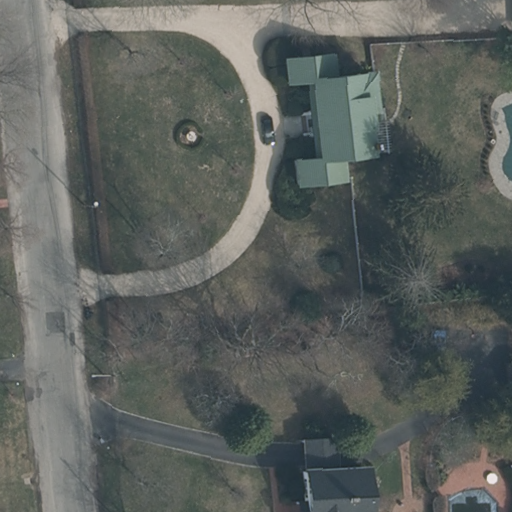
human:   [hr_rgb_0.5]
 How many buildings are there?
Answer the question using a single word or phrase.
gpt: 2

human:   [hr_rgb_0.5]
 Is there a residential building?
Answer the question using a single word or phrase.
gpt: yes

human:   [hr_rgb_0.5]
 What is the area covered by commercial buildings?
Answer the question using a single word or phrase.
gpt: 0m2

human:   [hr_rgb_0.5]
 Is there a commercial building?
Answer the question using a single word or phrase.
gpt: no

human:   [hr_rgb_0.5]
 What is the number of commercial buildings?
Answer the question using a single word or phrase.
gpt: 0

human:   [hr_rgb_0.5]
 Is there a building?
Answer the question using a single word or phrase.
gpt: yes

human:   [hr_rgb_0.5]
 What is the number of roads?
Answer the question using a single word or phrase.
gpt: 1

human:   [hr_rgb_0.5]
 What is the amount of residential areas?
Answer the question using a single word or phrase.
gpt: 1

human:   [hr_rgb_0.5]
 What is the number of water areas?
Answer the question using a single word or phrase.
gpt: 0

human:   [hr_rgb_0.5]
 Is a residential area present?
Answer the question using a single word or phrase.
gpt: yes

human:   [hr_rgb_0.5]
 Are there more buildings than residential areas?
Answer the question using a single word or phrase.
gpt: yes

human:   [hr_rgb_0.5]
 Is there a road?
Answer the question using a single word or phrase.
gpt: yes

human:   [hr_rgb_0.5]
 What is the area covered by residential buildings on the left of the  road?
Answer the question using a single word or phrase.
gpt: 0m2

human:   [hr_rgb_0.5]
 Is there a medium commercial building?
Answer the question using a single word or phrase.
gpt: no

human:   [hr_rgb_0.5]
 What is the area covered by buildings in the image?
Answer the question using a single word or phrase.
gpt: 542m2

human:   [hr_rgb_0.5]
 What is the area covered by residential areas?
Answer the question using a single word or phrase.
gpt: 10595m2

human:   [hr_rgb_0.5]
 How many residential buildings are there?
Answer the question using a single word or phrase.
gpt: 2

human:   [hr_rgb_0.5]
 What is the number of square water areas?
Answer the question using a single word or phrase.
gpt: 0

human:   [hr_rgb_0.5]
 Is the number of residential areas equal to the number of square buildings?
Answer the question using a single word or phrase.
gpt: no

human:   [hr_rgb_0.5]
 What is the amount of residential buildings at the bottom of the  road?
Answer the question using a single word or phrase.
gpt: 1

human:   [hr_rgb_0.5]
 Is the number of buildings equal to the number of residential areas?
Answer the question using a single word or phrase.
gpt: no

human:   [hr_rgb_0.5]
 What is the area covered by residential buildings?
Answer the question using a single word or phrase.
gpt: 542m2

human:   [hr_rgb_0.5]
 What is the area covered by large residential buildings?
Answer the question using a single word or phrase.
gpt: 0m2

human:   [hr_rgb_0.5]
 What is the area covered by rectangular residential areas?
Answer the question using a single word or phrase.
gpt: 10595m2

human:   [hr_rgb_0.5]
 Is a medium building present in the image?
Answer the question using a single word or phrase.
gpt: yes

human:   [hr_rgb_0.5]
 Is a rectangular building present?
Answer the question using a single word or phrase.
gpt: no

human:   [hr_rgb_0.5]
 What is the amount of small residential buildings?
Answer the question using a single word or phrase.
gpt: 0

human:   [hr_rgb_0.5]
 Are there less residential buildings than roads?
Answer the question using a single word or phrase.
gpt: no

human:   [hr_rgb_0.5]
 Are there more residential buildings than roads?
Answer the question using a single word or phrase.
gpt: yes

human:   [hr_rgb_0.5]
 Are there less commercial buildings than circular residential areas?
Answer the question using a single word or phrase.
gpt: no

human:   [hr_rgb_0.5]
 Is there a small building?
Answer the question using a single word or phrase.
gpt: no

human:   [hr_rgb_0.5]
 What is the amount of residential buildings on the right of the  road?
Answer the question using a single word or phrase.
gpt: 2

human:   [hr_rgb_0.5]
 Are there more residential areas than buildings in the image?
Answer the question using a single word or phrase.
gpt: no

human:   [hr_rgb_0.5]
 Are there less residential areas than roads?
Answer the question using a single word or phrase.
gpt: no

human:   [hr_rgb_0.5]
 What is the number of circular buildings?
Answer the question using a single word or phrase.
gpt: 0

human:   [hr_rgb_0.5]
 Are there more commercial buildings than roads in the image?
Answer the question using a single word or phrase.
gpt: no

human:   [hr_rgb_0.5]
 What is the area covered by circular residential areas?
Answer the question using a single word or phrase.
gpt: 0m2

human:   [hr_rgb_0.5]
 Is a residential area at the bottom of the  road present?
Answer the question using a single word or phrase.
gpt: yes

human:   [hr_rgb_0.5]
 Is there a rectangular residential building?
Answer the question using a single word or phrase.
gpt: no

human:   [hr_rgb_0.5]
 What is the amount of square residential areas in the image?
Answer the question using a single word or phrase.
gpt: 0

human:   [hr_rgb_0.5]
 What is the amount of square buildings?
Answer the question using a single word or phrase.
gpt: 0

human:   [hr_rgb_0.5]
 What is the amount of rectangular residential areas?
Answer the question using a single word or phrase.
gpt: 1

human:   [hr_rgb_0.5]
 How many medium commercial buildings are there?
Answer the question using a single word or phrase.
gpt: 0

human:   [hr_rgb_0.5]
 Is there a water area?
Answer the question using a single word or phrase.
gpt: no

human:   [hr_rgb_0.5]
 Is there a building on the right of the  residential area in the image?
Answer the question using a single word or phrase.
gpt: yes

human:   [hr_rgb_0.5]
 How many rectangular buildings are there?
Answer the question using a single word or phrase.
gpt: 0

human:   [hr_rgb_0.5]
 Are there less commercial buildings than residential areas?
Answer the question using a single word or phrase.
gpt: yes

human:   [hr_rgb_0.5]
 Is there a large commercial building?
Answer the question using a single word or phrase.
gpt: no

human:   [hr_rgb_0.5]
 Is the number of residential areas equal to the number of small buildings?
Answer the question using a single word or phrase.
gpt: no

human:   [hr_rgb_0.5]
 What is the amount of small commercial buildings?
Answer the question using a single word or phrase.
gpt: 0

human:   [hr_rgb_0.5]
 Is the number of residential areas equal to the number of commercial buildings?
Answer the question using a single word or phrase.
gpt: no

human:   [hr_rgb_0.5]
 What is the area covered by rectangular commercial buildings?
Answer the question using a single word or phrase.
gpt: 0m2

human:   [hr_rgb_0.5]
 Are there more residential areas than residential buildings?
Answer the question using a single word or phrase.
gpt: no

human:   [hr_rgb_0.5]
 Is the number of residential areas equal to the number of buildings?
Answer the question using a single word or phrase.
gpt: no

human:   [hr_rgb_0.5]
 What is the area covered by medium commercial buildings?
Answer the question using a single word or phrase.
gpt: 0m2

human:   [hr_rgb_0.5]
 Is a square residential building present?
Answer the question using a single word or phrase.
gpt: no

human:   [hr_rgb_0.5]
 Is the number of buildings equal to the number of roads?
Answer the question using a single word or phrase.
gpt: no

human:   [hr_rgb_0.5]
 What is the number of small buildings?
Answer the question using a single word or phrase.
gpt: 0

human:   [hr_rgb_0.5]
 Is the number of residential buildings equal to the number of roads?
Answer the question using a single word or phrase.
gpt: no

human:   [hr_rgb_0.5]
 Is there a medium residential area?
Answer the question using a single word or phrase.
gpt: no

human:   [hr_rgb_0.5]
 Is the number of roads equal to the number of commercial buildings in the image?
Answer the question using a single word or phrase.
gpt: no

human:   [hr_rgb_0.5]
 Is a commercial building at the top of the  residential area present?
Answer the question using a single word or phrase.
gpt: no

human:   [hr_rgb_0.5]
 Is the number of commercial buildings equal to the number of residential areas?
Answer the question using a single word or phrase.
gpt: no

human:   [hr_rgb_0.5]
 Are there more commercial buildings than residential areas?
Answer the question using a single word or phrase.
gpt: no